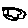
Label: cloud